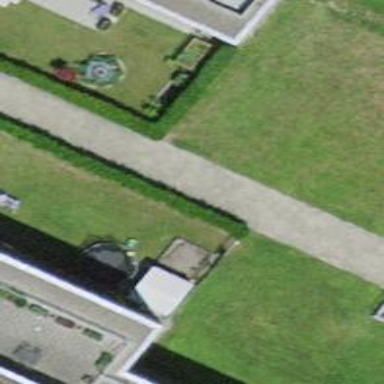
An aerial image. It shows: Hedge barrier.